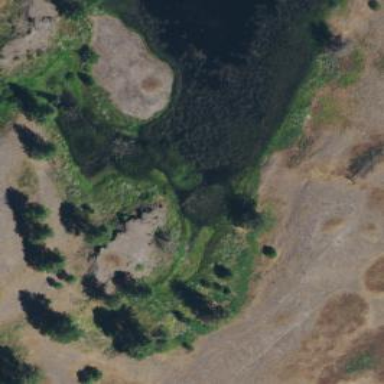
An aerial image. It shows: Wetland area.